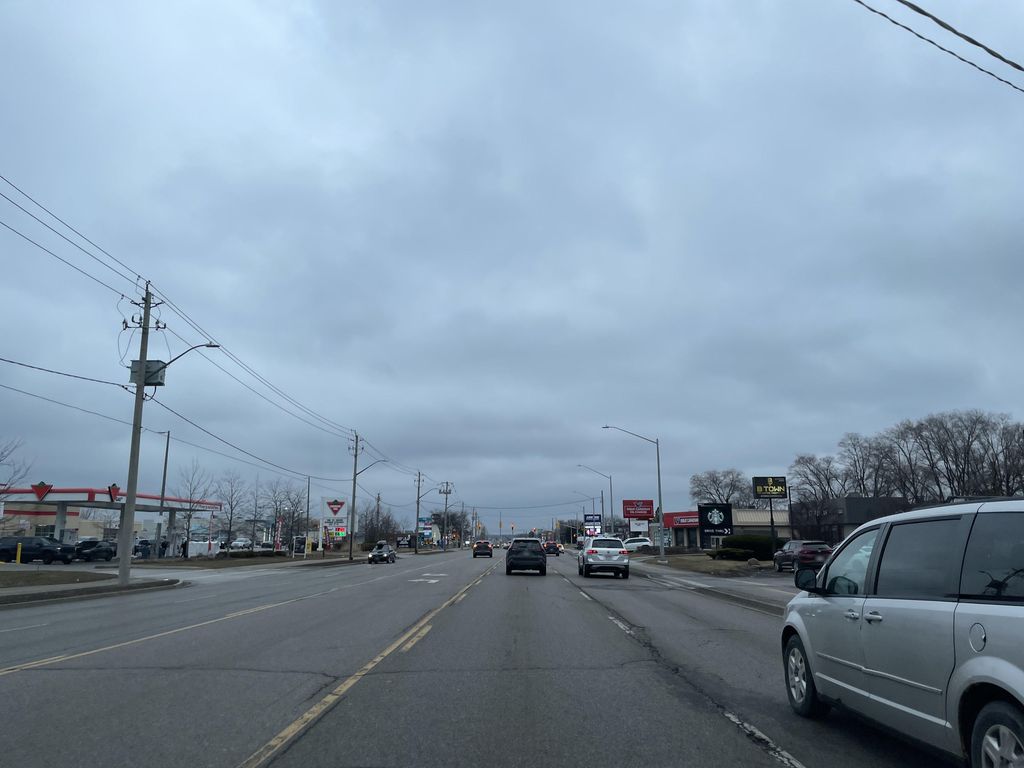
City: kitchener-waterloo